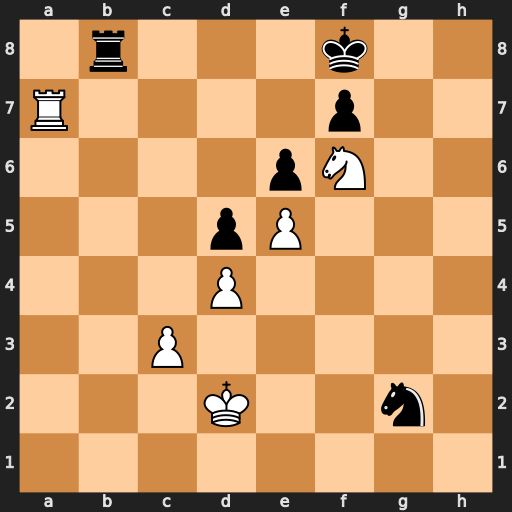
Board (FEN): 1r3k2/R4p2/4pN2/3pP3/3P4/2P5/3K2n1/8
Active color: w
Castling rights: -
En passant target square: -
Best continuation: Nd7+ Kg7 Nxb8